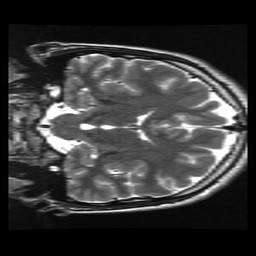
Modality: T2w
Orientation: coronal
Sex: male
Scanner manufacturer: ge
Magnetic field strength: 3 T
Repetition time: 5 s
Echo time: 0.1015 s